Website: walmart
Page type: gifting
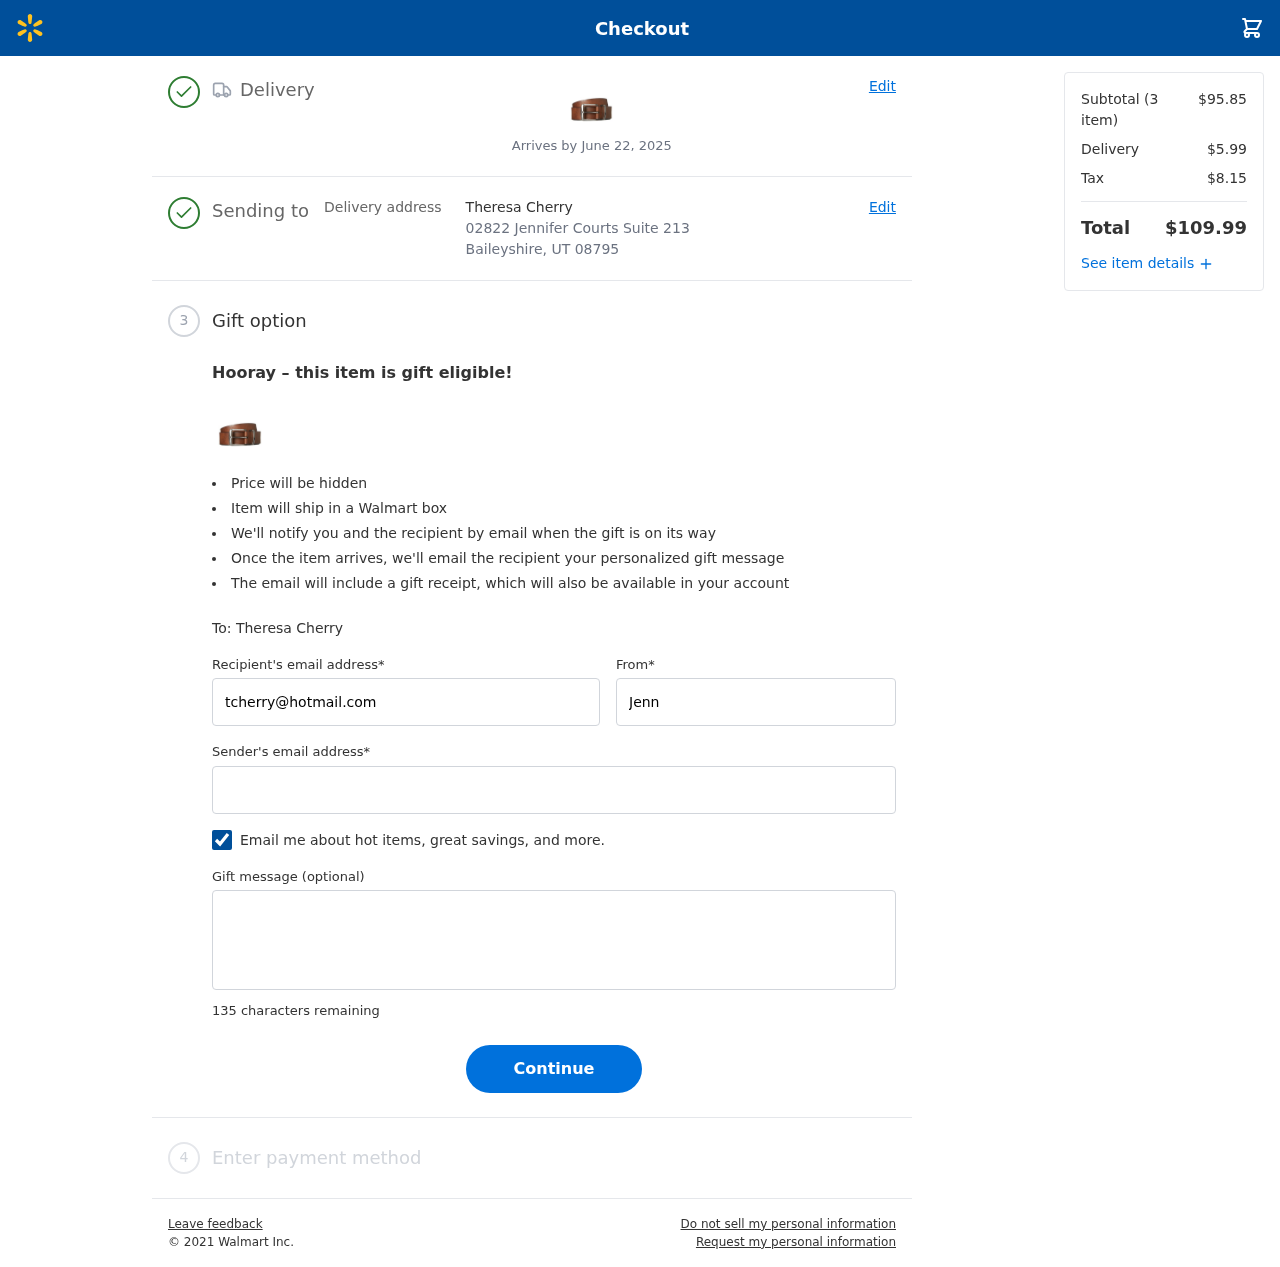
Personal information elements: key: PII_CITY_STATE_ZIP
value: Baileyshire, UT 08795
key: PII_EMAIL
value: jenniferphillips@yahoo.com
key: PII_FIRSTNAME
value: Jennifer
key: PII_GIFT_EMAIL
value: tcherry@hotmail.com
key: PII_GIFT_FULLNAME
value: Theresa Cherry
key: PII_GIFT_MESSAGE
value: Happy birthday, Theresa! I found this perfect belt that I know will complete your favorite outfits. Here’s to another year of style and adventures! Enjoy! - Jennifer
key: PII_STREET
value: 02822 Jennifer Courts Suite 213
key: PII_GIFT_FIRSTNAME
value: Theresa
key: PII_GIFT_LASTNAME
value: Cherry
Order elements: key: ORDER_DELIVERY_DATE
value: Arrives by June 22, 2025
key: ORDER_NUM_ITEMS
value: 3
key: ORDER_SUBTOTAL
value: $95.85
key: ORDER_SHIPPING_COST
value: $5.99
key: ORDER_TAX
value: $8.15
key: ORDER_TOTAL
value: $109.99